Question: How do you encapsulate multiple series to one series only as their parent container?
Here is the example: <URL>
'''
$(function () {
Highcharts.setOptions({
colors: ['#1c3340', '#94b05a', '#386580', '#e8d78c', '#6c5f36', '#899fa8']
});
$('#container').highcharts({
chart: {
type: 'column',
backgroundColor: 'transparent',
setToMargin: 50
},
title: {
text: null
},
xAxis: {
gridLineWidth: 0,
minorGridLineWidth: 0,
tickLength: 0,
categories: ['Jan 2014', 'Feb 2014']
},
yAxis: {
allowDecimals: true,
gridLineWidth: 0,
minorGridLineWidth: 0,
lineWidth: 1,
tickWidth: 1,
ceiling: 100,
title: {
text: null
},
labels: {
format: '{value}%'
}
},
credits: {
enabled: false
},
legend: {
layout: 'vertical',
align: 'right',
verticalAlign: 'top',
x: 0,
y: 100,
itemMarginTop: 10,
itemMarginBottom: 10
},
plotOptions: {
column: {
stacking: 'normal',
grouping: true,
dataLabels: {
enabled: true,
inside: false,
format: '{y}%',
color: '#000000'
},
events: {
legendItemClick: function () {
//statement to disable clickevent of time off and GRM Delta
}
}
//pointWidth: 30
}
},
tooltip: {
valueSuffix: '%'
},
series: [{
name: 'data1',
data: [-12, -10],
stack: 0,
index: 1,
//legendIndex: 0,
dataLabels: {
enabled: false
}
}, {
name: 'data2',
data: [-12, -10],
stack: 0,
index: 0,
//legendIndex: 1
}, {
name: 'data3',
data: [12, 17],
stack: 1
}, {
name: 'data4',
data: [8, 3],
stack: 2
}, {
name: 'data5',
data: [-13, -11],
stack: 3
}, {
name: 'data6',
data: [14, 13],
stack: 4
}]
});
});
'''
- -
Does anyone have a suggestion to accomplish this?
To be specific here is the sample image:

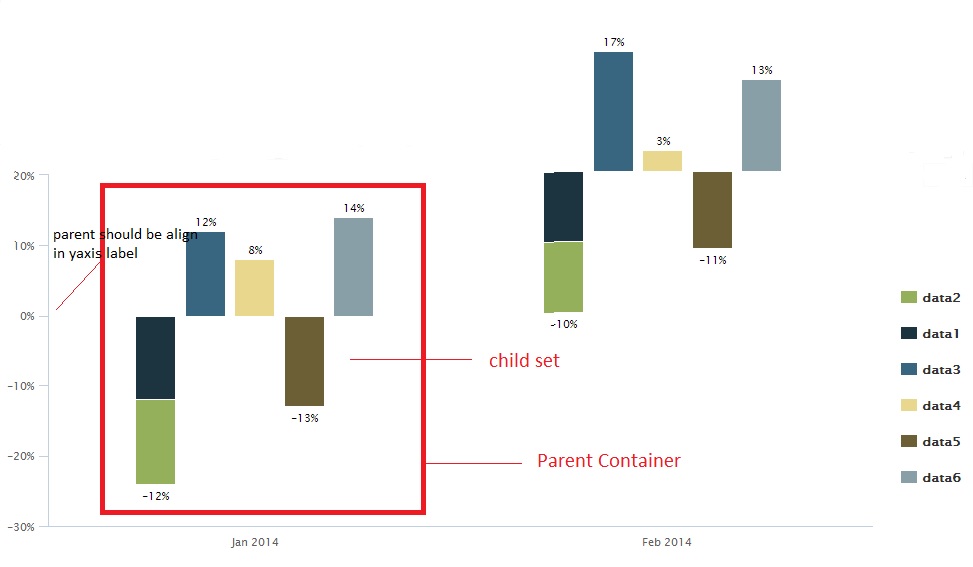
Answer: In general it's not easy task but possible to achieve. Crucial option is 'threshold' which sets translation you need. However, only one threshold per series is supported. Then to overcome that issue, we will use for each category different series, but connected to the first one using 'linkedTo'. Demo: <URL>
In short, main series:
'''
{
name: 'data1',
id: 'data1', //set ID for children series
data: [-12], //one series = one point for category
stack: 0,
index: 1,
//legendIndex: 0,
dataLabels: {
enabled: false
}
}
'''
And connected series with different starting point:
'''
{
threshold: 10, //base for that series will be 10, not default 0
name: 'data1',
linkedTo: 'data1', //link to master series
data: [[1, -10]], //set point only for second category
stack: 0,
index: 0,
//legendIndex: 1
}
'''